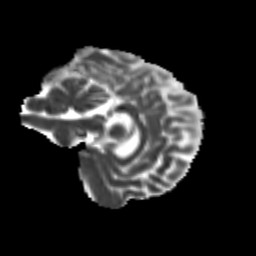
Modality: MD
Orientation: sagittal
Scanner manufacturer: siemens
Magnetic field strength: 3 T
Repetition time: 9.2 s
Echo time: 0.084 s